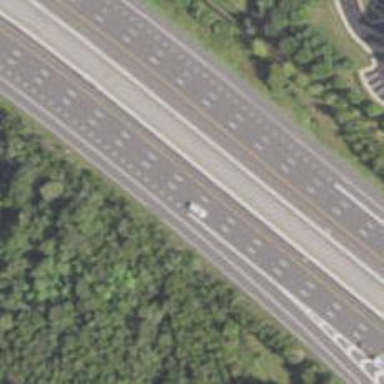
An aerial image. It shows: Asphalt motorway.